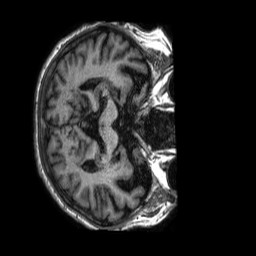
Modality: T1w
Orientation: axial
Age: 80
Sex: female
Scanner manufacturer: philips
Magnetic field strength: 1.5 T
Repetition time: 0.008321 s
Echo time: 0.003816 s